Question: I've got this div:
'''
<div class="fieldFullTextReadOnly">
<span style="color: #ff0000;">
<strong>bold test</strong>
</span>
<span style="color: #ffc000;">
<em>italic test</em>
</span>
</div>
'''
The relevant css:
'''
.fieldFullTextReadOnly {
color: #167F78;
font-family: Arial;
font-size: 11px;
font-weight: normal;
}
'''
In Firebug, it shows that the color is overridden, which is right:

But neither the '<strong>' nor the '<em>' are applied, and the text keeps being displayed with a normal weight.
What is happening ? And what can I change to display the text with the right font weight ?
The div inner HTML is generated by the Telerik text editor, so I can't change anything here.
Thanks.
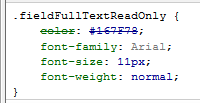
Answer: '''
.fieldFullTextReadOnly strong{font-weight:bold;}
.fieldFullTextReadOnly em{font-style:italic;}
'''